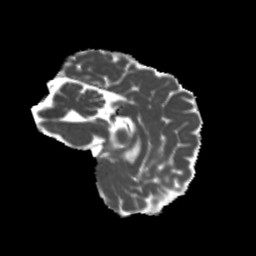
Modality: MD
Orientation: sagittal
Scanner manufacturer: siemens
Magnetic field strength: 3 T
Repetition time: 4 s
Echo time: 0.0594 s